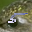
Label: 5